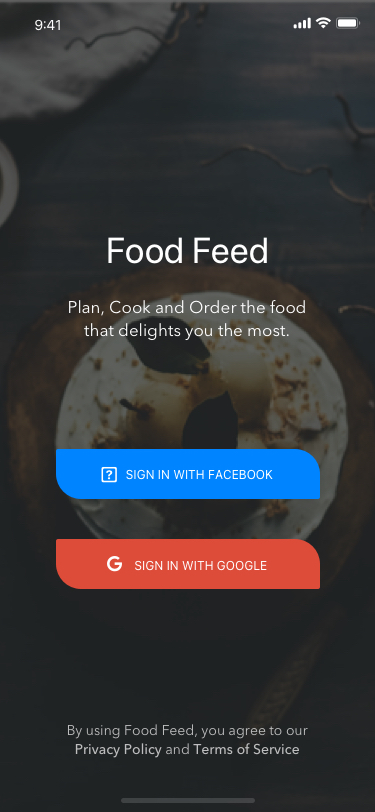
Text in this UI design:
Food Feed
Plan, Cook and Order the food that delights you the most.
By using Food Feed, you agree to our Privacy Policy and Terms of Service

Sign in with Facebook
Sign in with Google